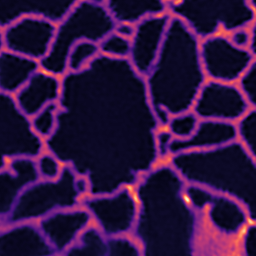
Label: Super-resolution ER image